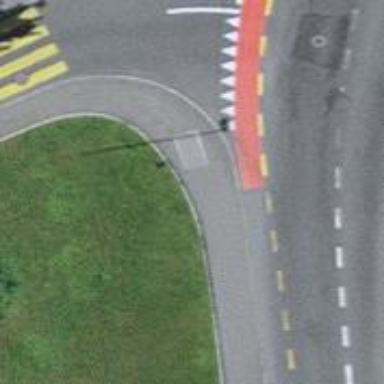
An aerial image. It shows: Kerb serving as barrier.